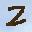
Label: 2